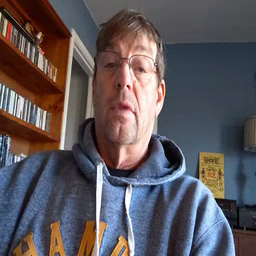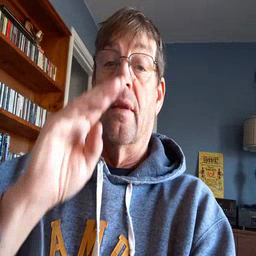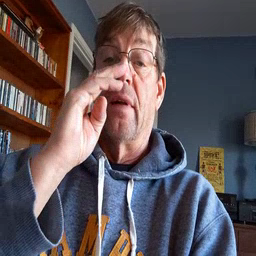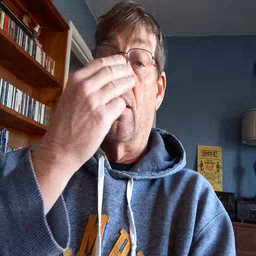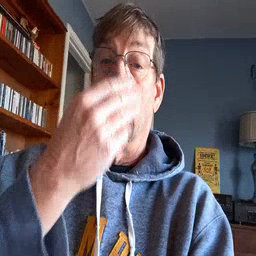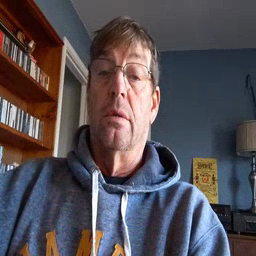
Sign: flower